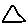
Label: triangle